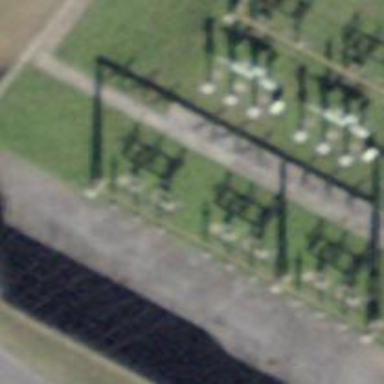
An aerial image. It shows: Insulator used in power systems.